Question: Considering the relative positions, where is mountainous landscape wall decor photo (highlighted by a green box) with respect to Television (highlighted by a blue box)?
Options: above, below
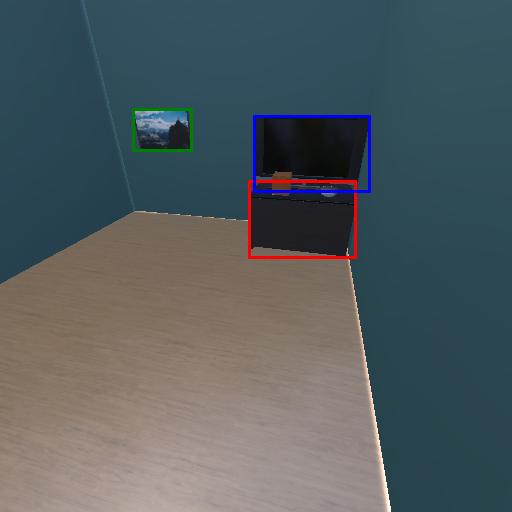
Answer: above